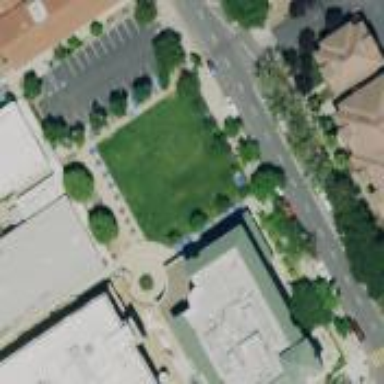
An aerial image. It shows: Park area that is part of Notre Dame High School. It features grassy landscape.